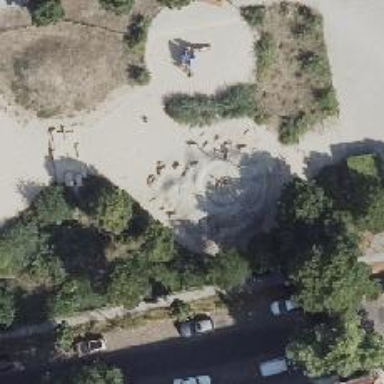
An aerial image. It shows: Playground featuring water elements.